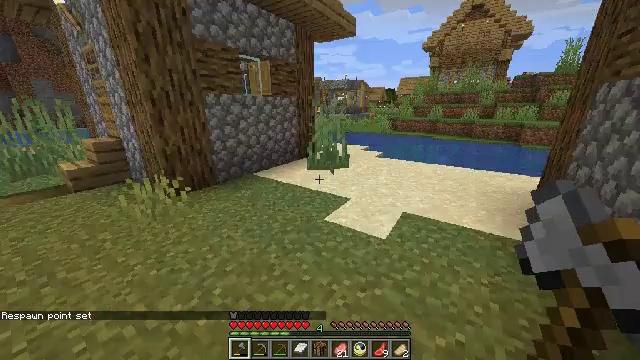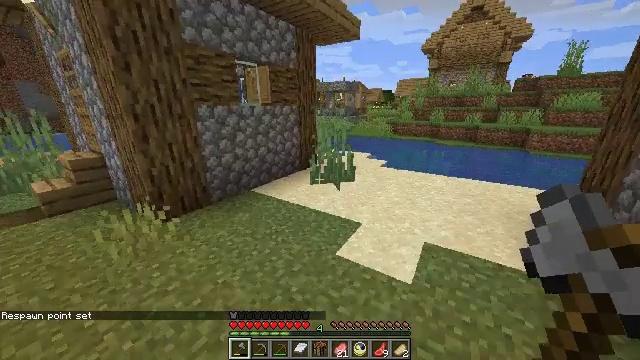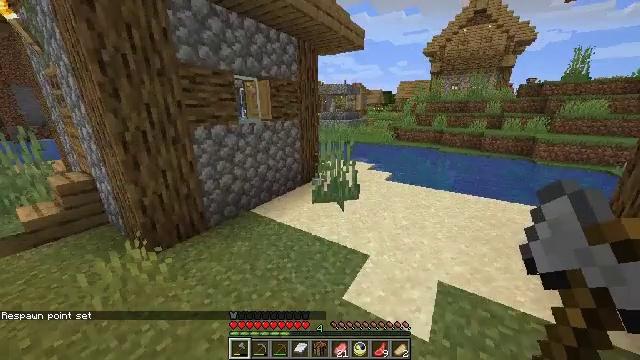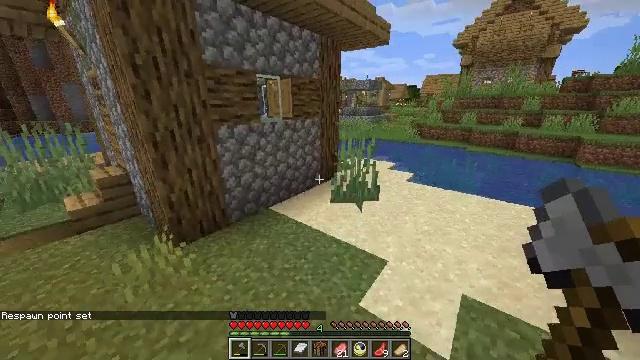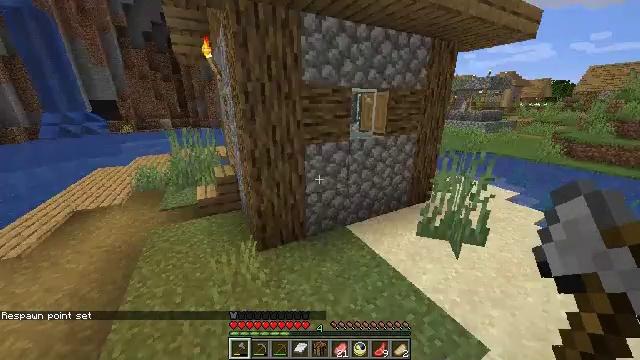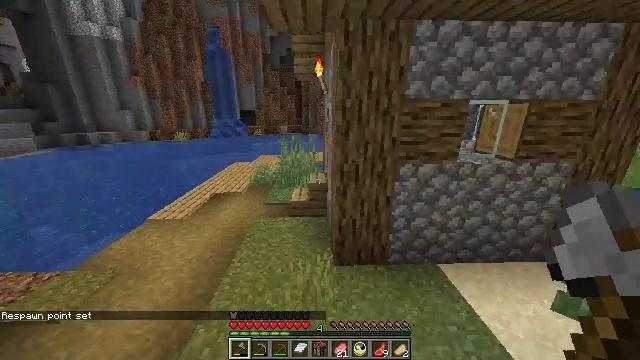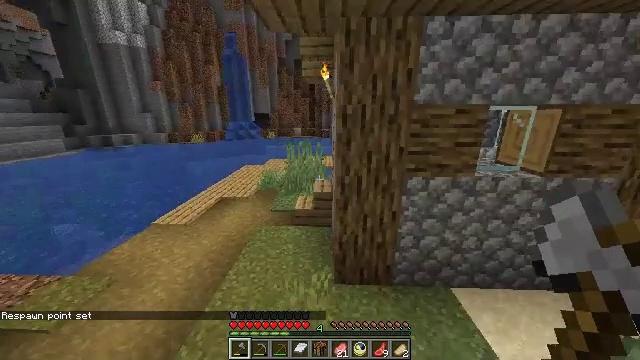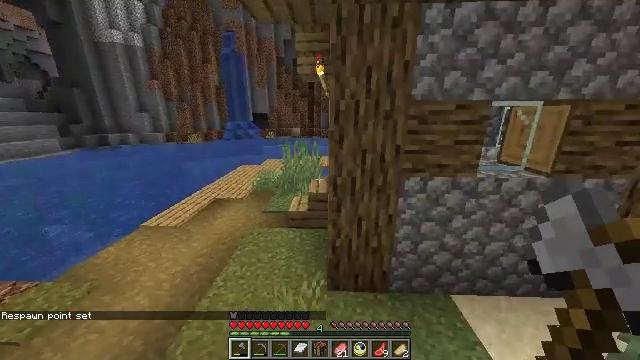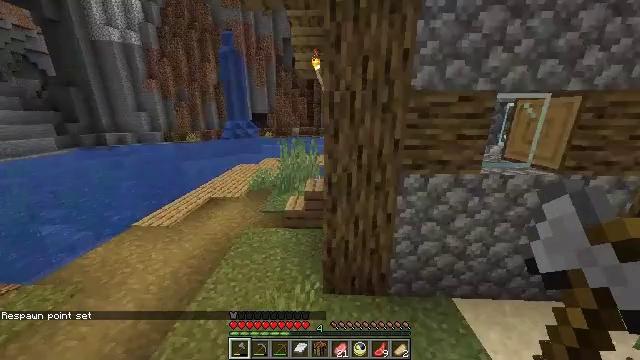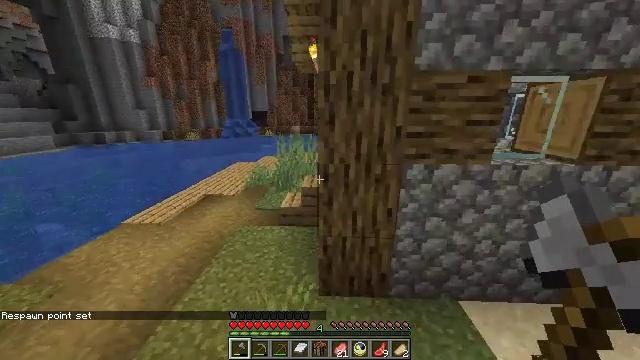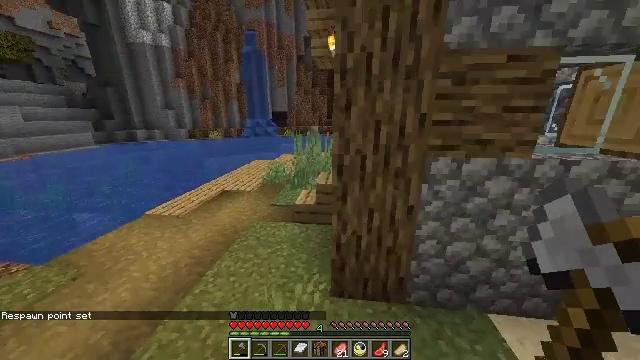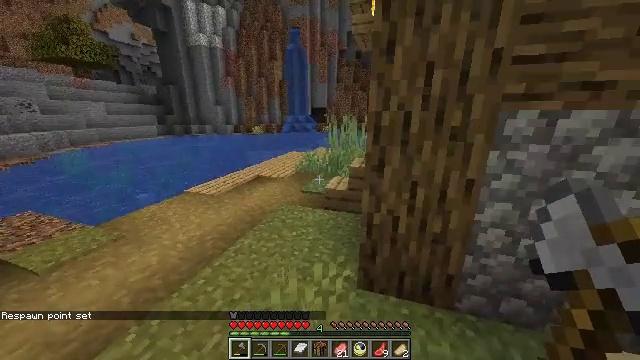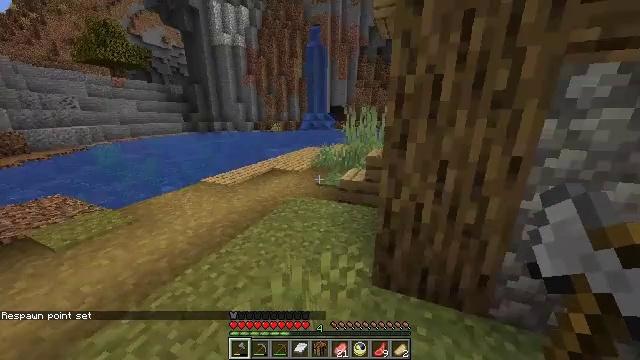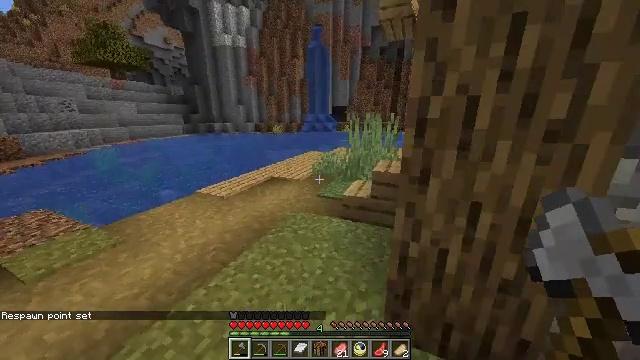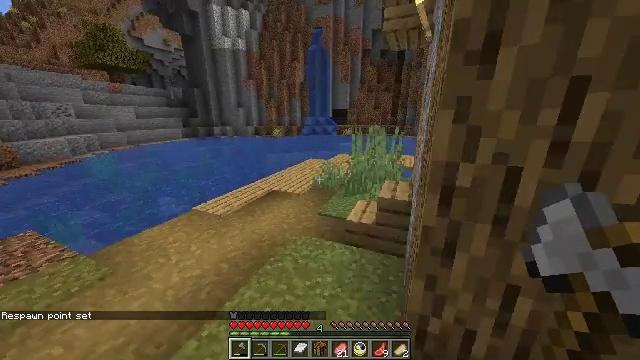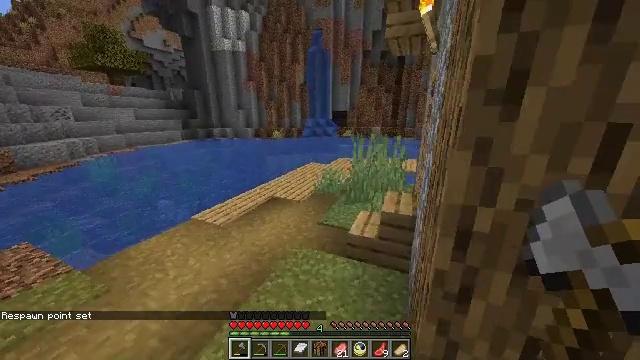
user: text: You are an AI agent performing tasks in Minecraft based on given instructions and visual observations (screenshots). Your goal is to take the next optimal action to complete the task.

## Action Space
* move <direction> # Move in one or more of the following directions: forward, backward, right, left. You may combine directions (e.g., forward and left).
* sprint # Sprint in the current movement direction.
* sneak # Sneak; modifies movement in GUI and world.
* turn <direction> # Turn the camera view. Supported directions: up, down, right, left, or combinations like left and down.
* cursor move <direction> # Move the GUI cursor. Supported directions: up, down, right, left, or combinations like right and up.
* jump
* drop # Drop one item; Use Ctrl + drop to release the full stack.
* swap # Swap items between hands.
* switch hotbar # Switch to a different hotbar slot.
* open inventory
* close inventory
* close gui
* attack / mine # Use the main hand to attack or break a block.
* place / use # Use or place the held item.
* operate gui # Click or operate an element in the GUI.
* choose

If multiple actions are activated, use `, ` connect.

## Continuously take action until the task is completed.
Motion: motion action
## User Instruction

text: Reclaim bookshelf materials.
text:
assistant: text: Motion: move forward, sprint, jump
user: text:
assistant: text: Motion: move forward, sprint, jump
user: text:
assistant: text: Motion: move forward, sprint, turn left and down, jump
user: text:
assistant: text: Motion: move forward, sprint, turn left, jump
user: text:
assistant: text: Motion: move forward and move left, sprint, turn left and up, jump
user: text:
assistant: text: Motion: move forward and move left, sprint, turn left, jump
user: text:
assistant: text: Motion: move forward and move left, sprint, jump
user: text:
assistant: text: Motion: move forward and move left, sprint, jump
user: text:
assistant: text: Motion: move forward and move left, sprint, jump
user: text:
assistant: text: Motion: move forward and move left, sprint, turn left, jump
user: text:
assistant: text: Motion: move forward and move left, sprint, turn left, jump
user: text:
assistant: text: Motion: move forward and move left, sprint, turn left, jump
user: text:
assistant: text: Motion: move forward and move left, sprint, jump
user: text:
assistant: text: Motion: move forward and move left, sprint, jump
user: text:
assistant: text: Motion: move forward and move left, sprint, jump
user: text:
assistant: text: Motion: move forward and move left, sprint, jump
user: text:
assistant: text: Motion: move forward and move left, sprint, turn right, jump
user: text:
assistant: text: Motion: move forward and move left, sprint, turn right, jump
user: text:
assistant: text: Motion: move forward and move left, sprint, turn right, jump
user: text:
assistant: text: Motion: move forward and move left, sprint, turn right
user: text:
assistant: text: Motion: move forward and move left, sprint, turn right
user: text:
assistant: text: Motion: move forward and move left, sprint, turn right
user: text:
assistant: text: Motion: move forward and move left, sprint, turn right
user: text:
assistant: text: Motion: move forward and move left, sprint, turn right and up
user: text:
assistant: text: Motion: move forward and move left, sprint, turn right and up
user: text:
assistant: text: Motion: move forward and move left, sprint, turn right and up
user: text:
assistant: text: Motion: move forward and move left, sprint, turn right and up
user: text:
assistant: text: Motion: move forward and move left, sprint, turn right and up, use / place
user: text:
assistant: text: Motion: move forward, turn right and up, use / place
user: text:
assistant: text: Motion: move forward, turn right, use / place